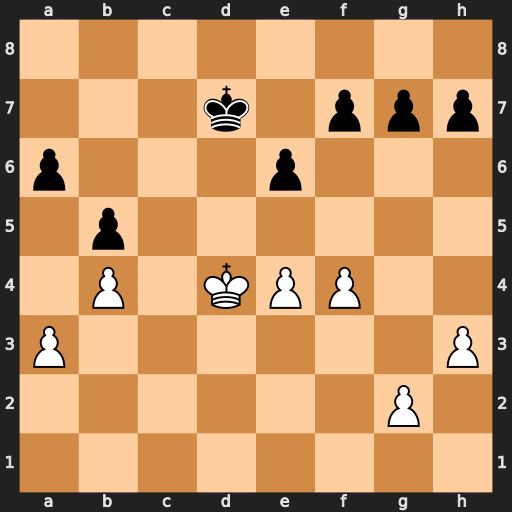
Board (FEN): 8/3k1ppp/p3p3/1p6/1P1KPP2/P6P/6P1/8
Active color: w
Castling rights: -
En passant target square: -
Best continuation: Kc5 f5 exf5